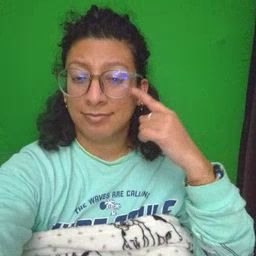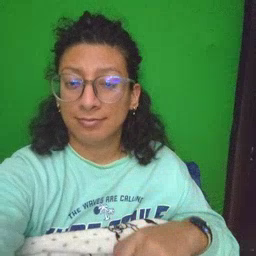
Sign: eye